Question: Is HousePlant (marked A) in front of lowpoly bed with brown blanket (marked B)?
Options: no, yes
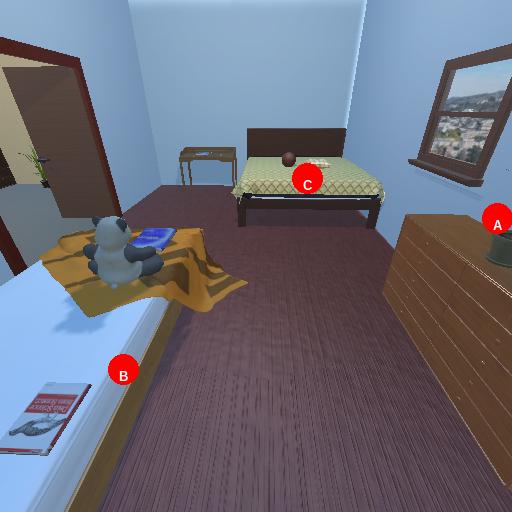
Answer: no